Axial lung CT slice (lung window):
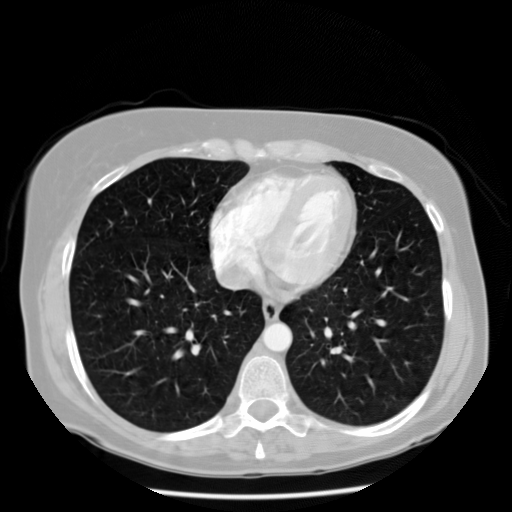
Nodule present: no